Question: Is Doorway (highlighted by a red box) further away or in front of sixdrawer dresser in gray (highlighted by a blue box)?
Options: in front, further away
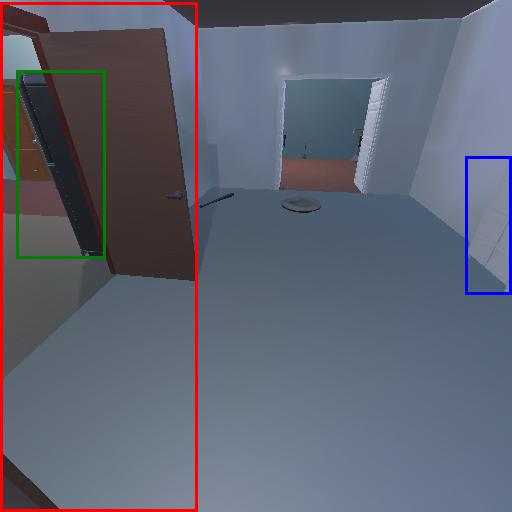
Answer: in front